Aerial crown-view tile of a tropical tree (Barro Colorado Island, Panama), acquired 20240813:
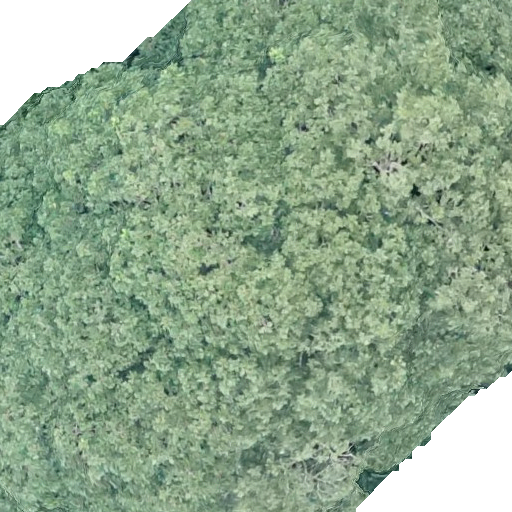
Species: Dipteryx oleifera
GBIF accepted scientific name: Dipteryx oleifera
Crown area: 501.441 m²